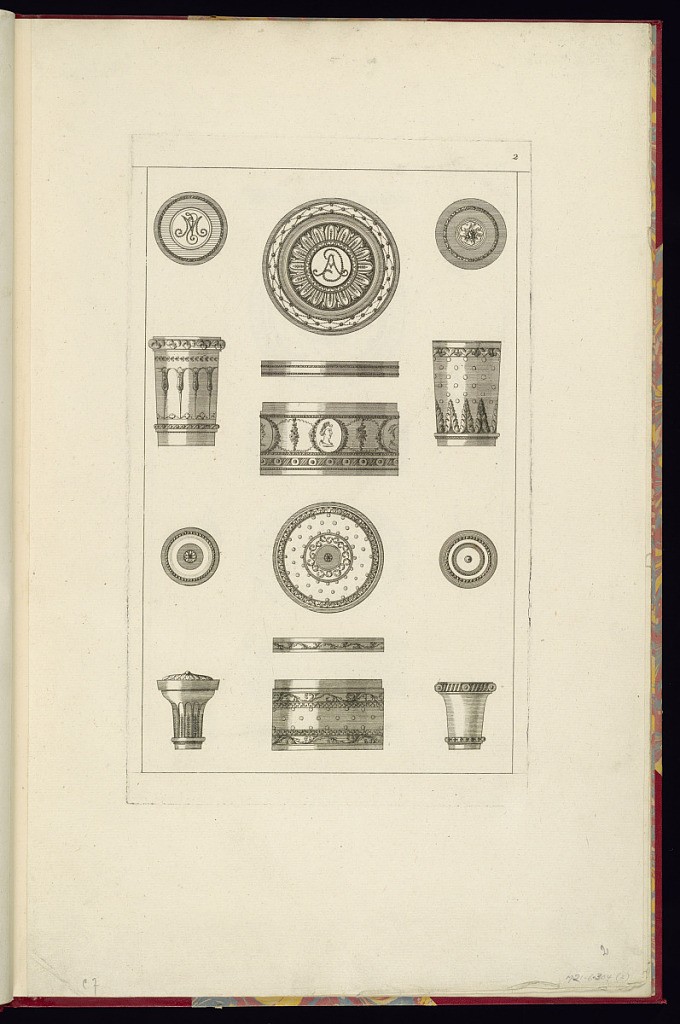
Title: Box and Cane Handle Designs
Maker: Jean-Baptiste Fay, French, active 1765 – 1790s
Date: late 18th century
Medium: Etching and engraving on laid paper
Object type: Print
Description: Second plate from a series of designs for jewelry, boxes, snuffboxes, rings, seals, cane handles and other small luxury objects. The plate includes twelve designs for boxes and cane handles decorated with neoclassical motifs and ornament. The decoration includes roundel profile portraits, cyphers, dots, rosettes, acanthus leaves, fluting, fleurons, ribbons, and repeating border patterns, beading, leaves, lamb's tongue, diaper pattern, and flowers. The plate is numbered.